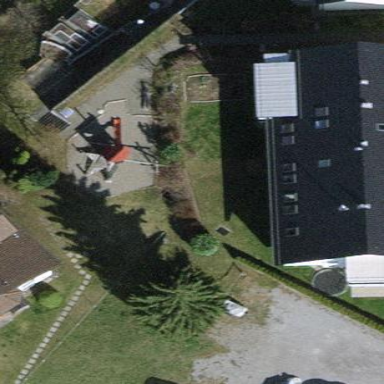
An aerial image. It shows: Playground area for leisure land.